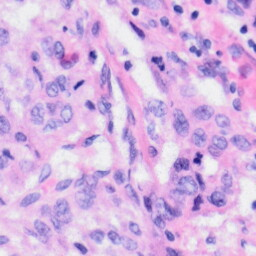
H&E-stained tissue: Liver